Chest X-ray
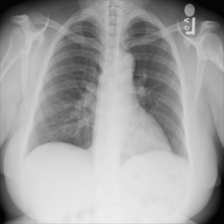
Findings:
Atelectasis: negative
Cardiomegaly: negative
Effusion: negative
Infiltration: negative
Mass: negative
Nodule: negative
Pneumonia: negative
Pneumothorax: negative
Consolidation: negative
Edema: negative
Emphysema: negative
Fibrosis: negative
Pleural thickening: negative
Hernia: negative